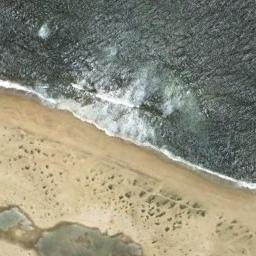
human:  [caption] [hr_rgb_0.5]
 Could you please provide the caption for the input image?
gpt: There are houses by the beach .

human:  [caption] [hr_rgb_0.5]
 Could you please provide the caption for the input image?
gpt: The little waves lash the yellow beach .

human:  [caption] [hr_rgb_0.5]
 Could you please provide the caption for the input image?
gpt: The beach with khaki sand and the color of the seawater is dark blue .

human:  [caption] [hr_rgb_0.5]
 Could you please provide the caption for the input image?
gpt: Inky blue waters and golden beaches with lumpy fields .

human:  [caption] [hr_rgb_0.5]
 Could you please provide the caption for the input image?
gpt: Many green plants are on the beach .